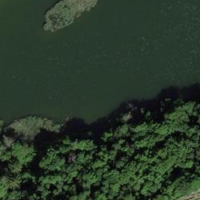
EUNIS habitat code: 40
Species observed at this site:
Aphantopus hyperantus
Pinus nigra
Orthetrum cancellatum
Aegithalos caudatus
Passer montanus
Turdus merula
Ischnura elegans
Libellula depressa
Erithacus rubecula
Opuntia humifusa
Pieris rapae
Euplagia quadripunctaria
Aesculus hippocastanum
Coccothraustes coccothraustes